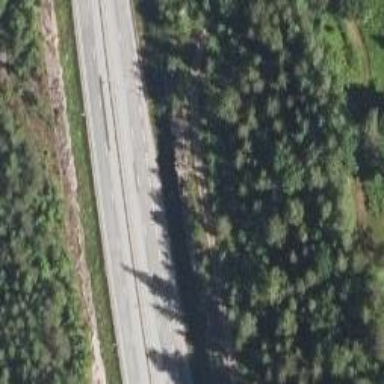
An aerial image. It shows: Asphalt road classified as trunk highway.